Field crop: maize
Growth stage: 2
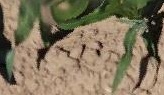
Species: maize